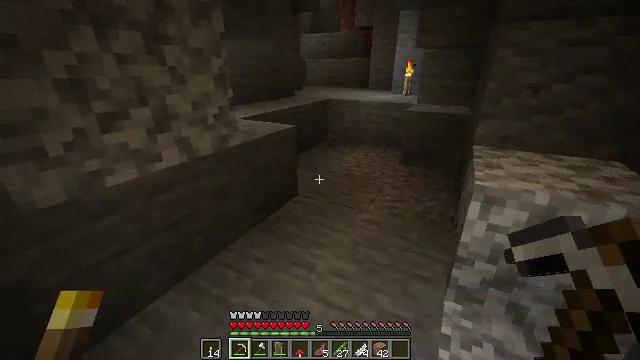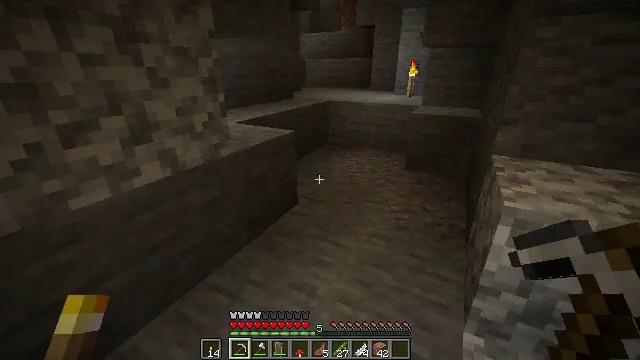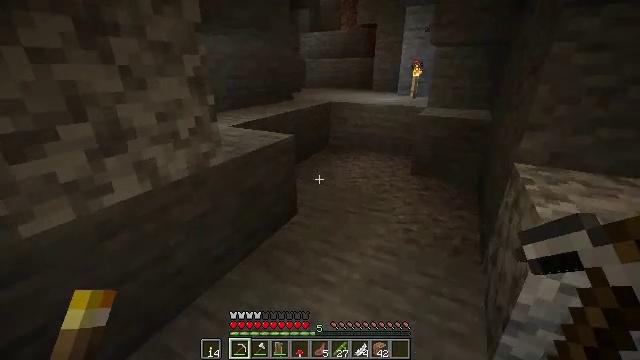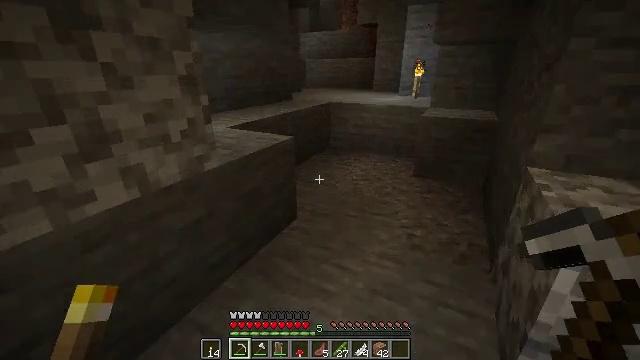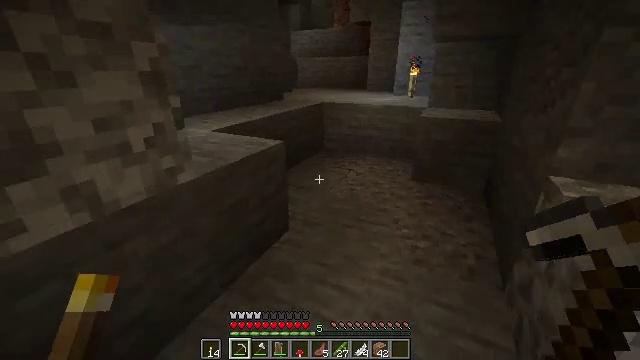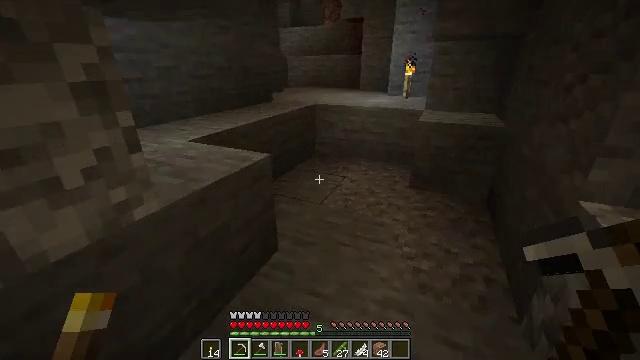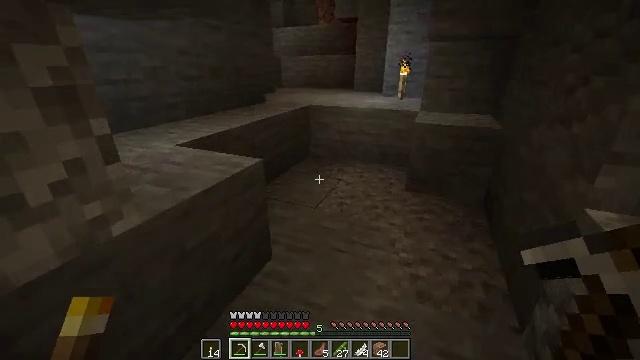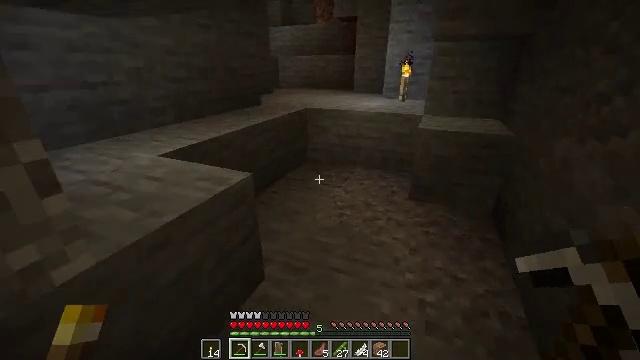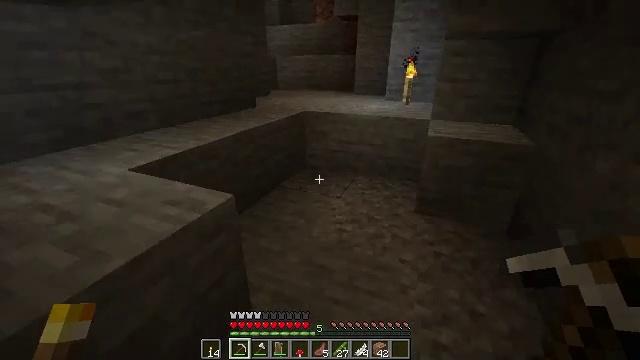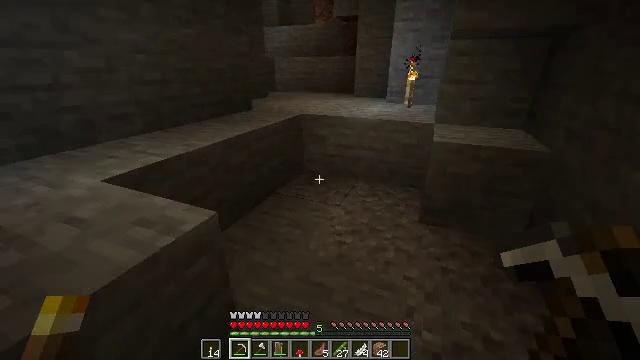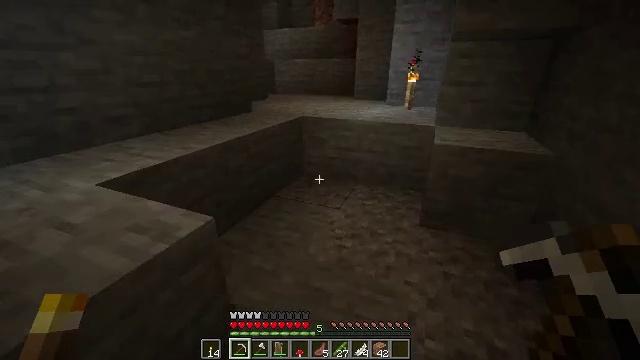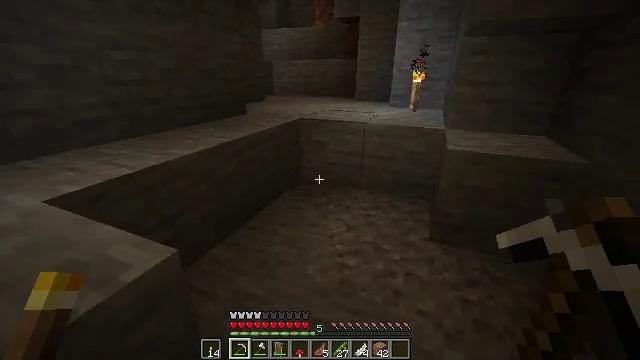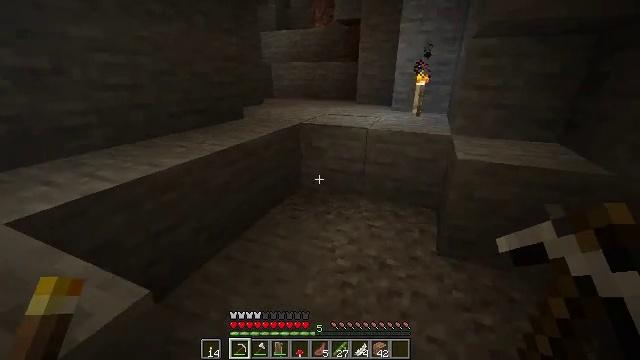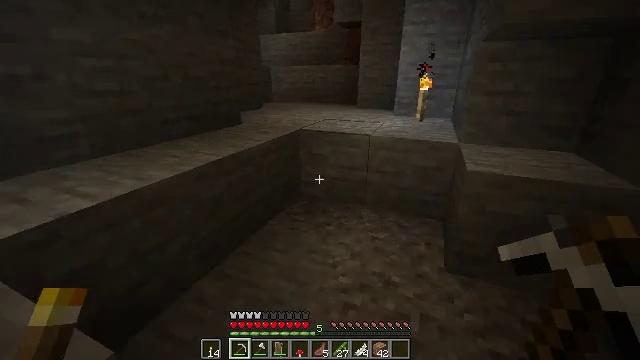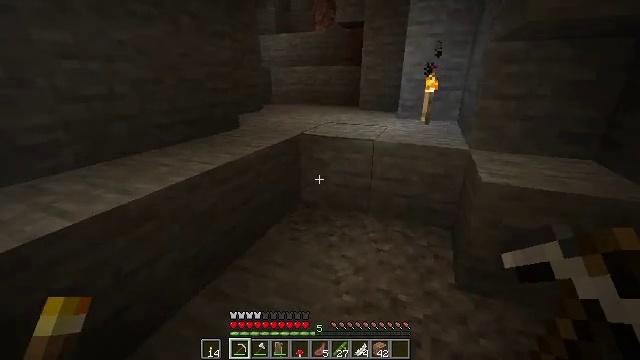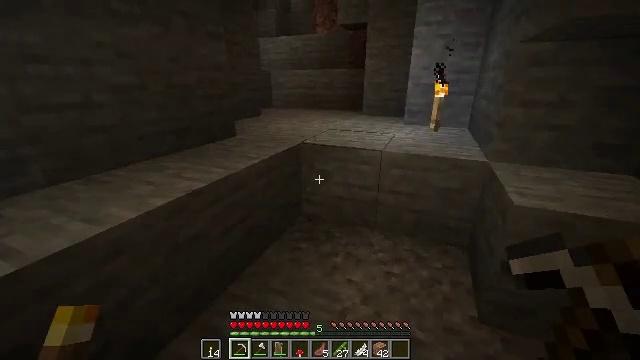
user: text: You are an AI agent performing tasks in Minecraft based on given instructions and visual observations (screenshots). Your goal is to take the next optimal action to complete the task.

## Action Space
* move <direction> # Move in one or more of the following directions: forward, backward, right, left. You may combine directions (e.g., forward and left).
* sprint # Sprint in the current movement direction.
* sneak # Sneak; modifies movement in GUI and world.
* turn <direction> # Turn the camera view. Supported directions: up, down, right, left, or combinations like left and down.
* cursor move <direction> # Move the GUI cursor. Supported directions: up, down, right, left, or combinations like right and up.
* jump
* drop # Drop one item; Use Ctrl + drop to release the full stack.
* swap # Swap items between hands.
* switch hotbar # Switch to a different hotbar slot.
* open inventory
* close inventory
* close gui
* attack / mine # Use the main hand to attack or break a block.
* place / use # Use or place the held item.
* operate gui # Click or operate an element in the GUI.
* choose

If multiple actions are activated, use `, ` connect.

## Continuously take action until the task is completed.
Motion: motion action
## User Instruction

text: Attack bamboo to gather it.
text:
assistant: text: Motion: move forward
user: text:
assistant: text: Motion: move forward
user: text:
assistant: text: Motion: move forward
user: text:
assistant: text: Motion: move forward, turn right
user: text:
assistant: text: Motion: move forward, turn right
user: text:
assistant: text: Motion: move forward, turn right
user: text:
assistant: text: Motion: move forward
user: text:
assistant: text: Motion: move forward
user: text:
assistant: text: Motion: move forward
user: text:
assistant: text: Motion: move forward
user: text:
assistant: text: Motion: move forward
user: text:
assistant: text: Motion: move forward
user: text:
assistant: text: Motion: move forward
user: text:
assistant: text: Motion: move forward
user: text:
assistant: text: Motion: move forward
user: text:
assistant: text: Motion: move forward
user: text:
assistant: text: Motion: move forward, turn up
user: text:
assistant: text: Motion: move forward, turn left and up
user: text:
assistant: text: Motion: move forward, turn left and up
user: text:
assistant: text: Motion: move forward, turn up
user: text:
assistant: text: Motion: move forward
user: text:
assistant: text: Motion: move forward
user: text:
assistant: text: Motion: move forward
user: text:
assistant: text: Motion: move forward
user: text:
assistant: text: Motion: move forward
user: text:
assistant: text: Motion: move forward
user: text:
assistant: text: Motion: move forward
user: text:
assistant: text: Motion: move forward, jump
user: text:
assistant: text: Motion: move forward, jump
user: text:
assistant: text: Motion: move forward, jump